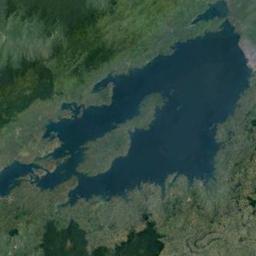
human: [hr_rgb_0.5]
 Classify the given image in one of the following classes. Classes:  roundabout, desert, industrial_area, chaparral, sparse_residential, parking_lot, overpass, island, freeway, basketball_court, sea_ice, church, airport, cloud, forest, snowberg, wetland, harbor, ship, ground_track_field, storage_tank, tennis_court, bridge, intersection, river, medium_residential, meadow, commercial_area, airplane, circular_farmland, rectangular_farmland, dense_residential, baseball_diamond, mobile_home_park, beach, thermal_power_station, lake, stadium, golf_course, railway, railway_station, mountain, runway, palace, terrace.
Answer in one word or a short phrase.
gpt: lake